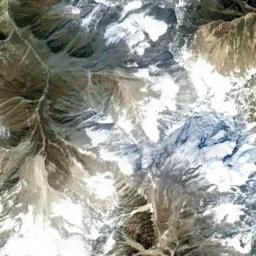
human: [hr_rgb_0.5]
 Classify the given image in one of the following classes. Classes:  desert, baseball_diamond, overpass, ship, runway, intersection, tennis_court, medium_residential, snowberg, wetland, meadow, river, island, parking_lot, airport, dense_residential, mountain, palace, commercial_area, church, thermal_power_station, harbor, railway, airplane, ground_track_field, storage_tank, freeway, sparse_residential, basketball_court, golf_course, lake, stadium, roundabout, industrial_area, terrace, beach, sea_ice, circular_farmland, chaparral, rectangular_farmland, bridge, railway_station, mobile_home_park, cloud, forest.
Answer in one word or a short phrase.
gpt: snowberg